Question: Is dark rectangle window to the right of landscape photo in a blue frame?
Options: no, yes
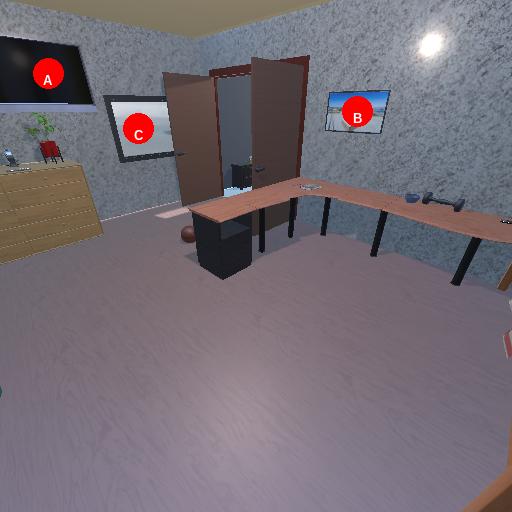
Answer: no